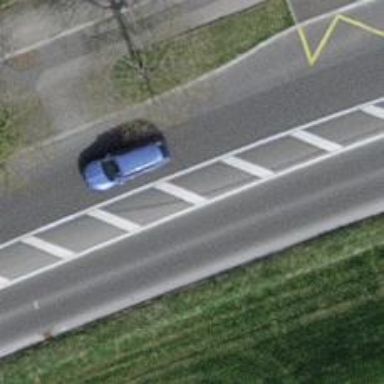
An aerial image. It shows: Secondary road with asphalt surface.